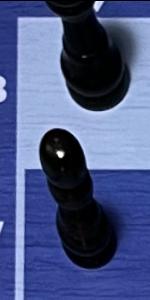
Label: Pawn_Black